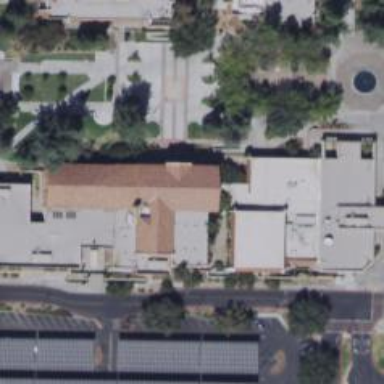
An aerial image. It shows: University building.